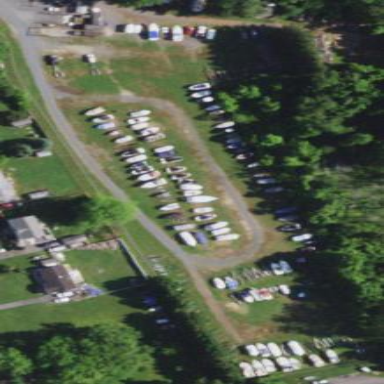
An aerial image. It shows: Boat storage facility.